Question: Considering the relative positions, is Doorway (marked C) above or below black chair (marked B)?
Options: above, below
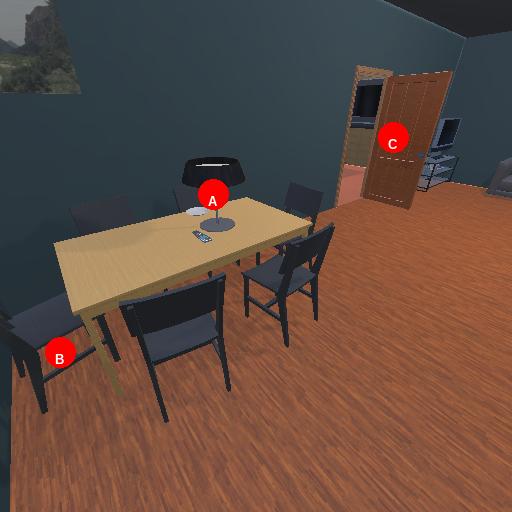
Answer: above